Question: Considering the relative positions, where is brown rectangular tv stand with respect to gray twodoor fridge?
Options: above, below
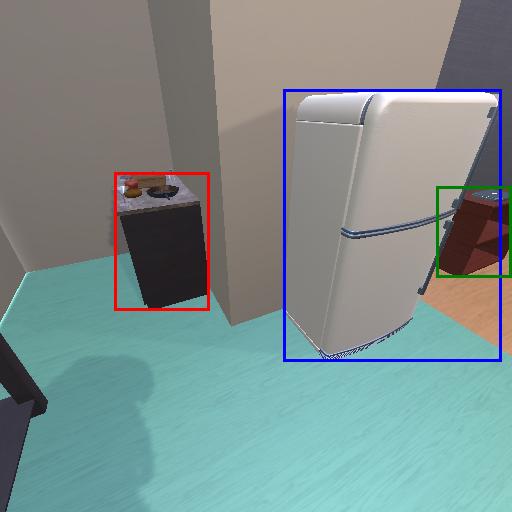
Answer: above